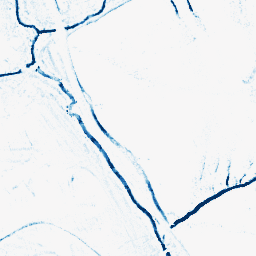
Category: morphological
Decomposition family: morphological_square
Decomposition parameters: operation: closing
size: 5
Upsampling method: sinc_hamming
Upsampling parameters: scale: 4
kernel_size: 16
Upsampling scale: 4